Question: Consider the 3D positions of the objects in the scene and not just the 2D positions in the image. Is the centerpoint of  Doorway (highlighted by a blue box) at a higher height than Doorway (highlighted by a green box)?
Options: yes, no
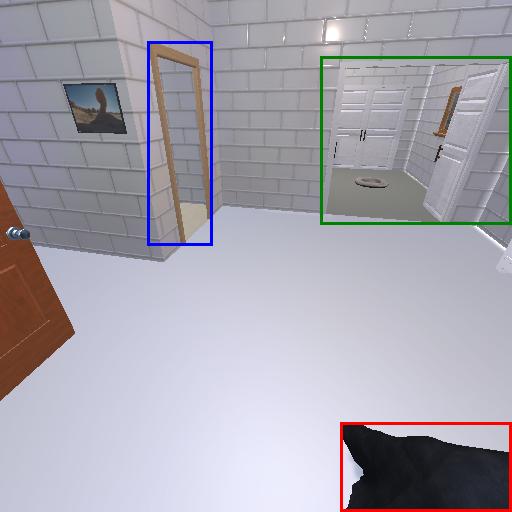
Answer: yes